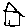
Label: house